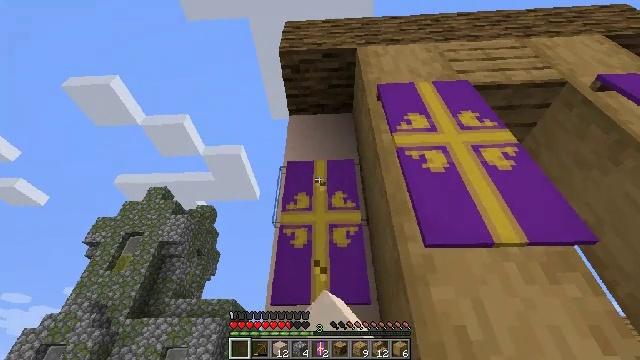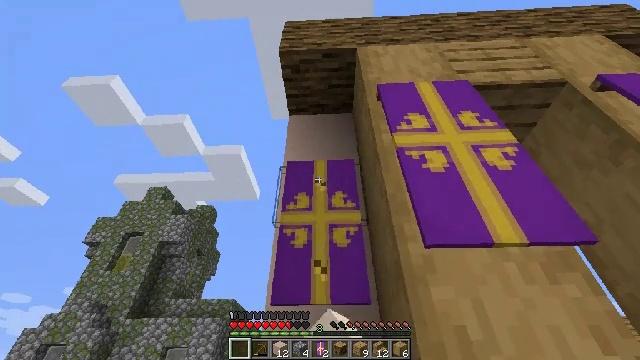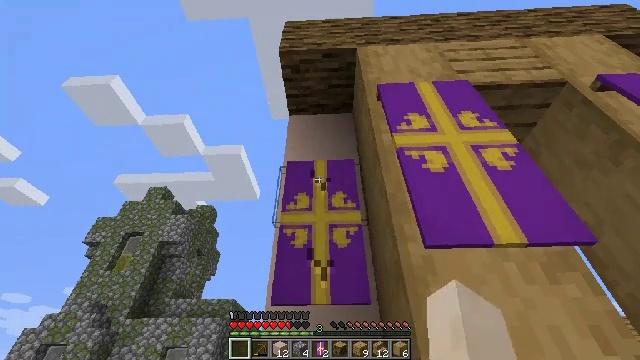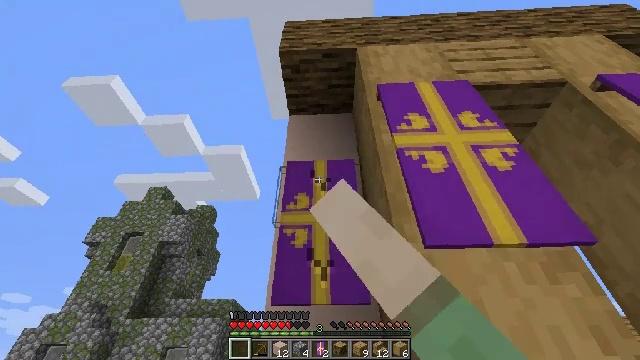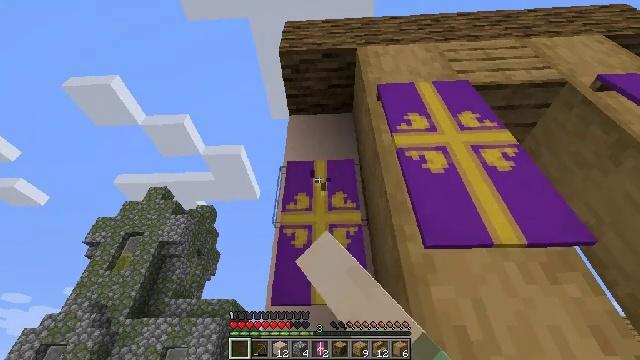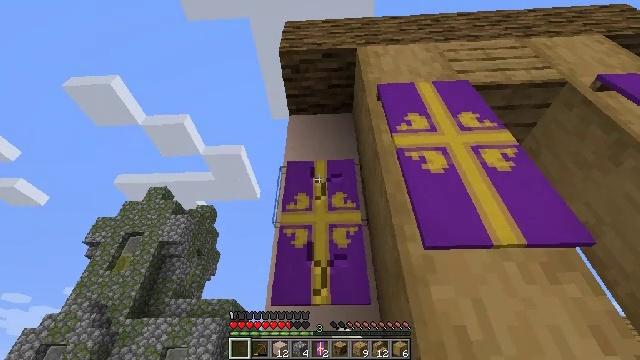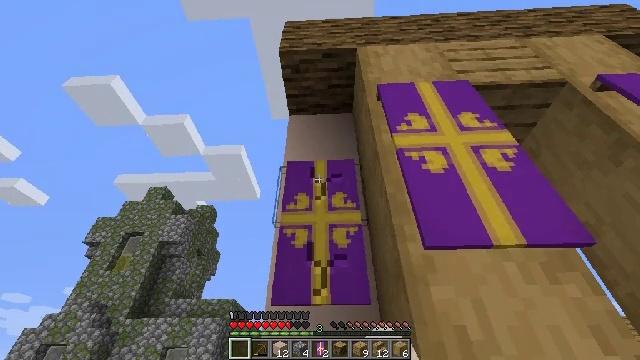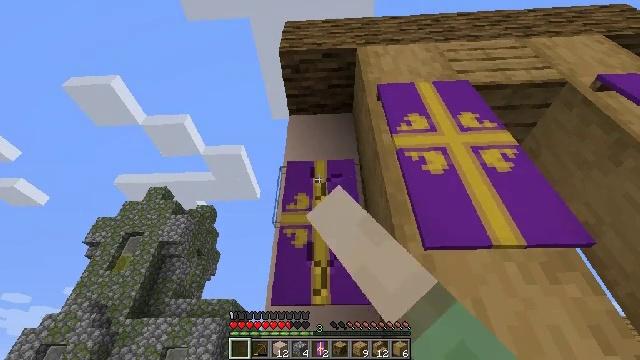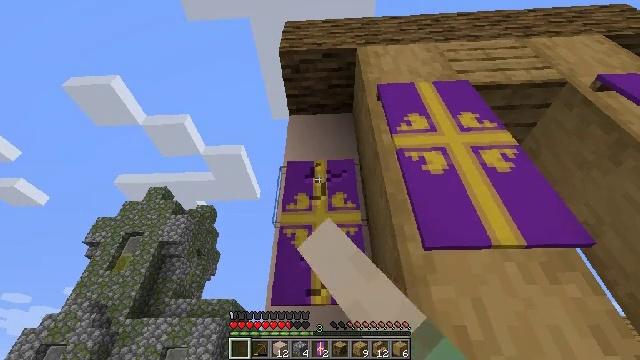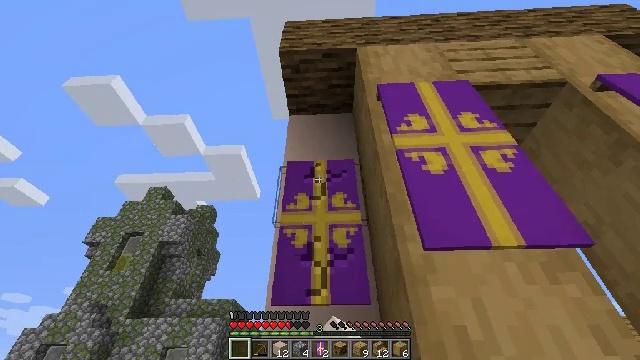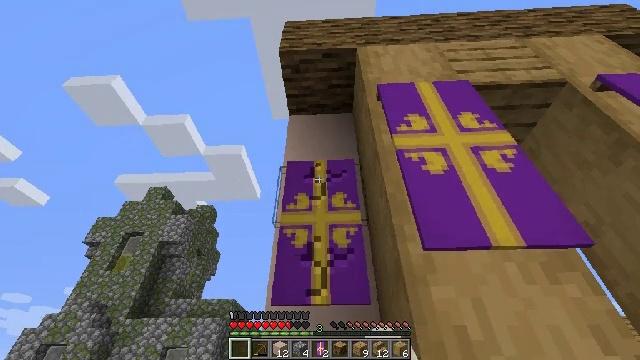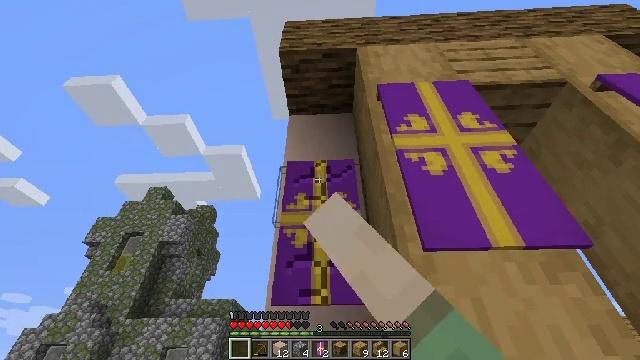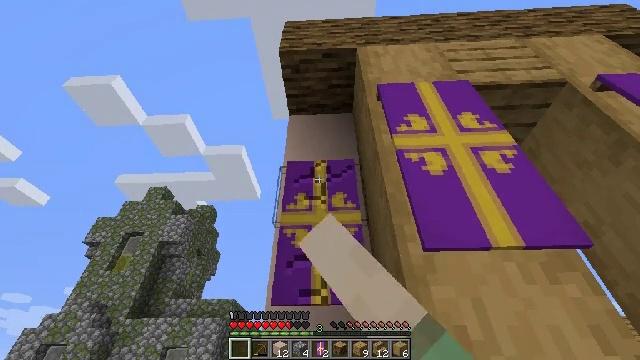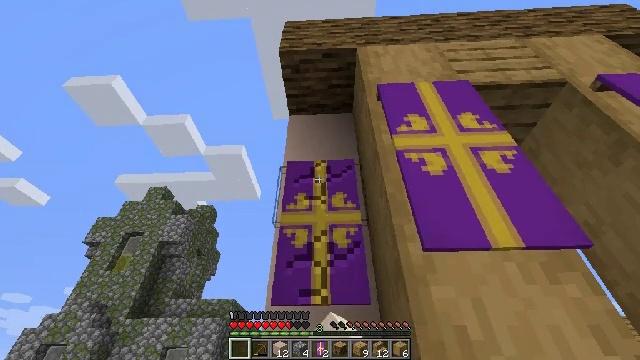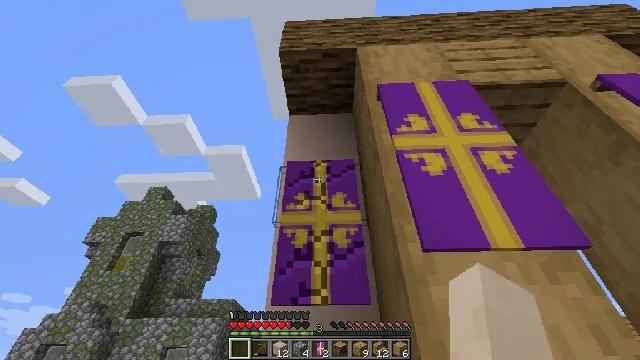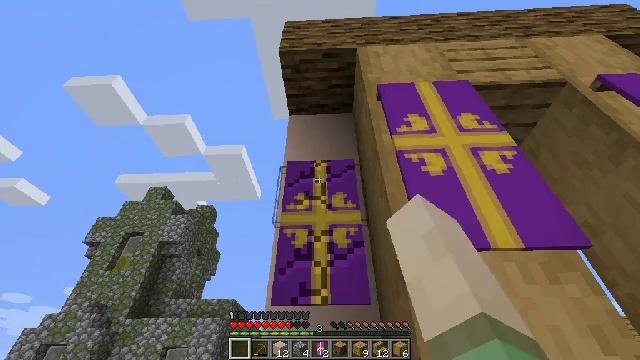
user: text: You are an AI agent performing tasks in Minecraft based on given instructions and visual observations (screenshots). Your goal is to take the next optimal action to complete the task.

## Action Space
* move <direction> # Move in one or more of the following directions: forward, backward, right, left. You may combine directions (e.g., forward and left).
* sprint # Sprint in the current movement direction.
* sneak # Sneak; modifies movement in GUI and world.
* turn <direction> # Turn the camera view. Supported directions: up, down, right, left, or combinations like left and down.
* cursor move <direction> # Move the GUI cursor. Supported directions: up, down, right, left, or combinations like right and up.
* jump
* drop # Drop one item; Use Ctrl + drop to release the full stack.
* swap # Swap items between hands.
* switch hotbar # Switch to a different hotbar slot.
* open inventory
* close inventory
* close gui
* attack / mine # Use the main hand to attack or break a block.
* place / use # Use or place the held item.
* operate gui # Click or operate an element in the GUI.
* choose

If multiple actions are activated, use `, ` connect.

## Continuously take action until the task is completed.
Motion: motion action
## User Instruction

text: Remove the purple wall banner.
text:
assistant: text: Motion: attack / mine
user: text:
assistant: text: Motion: attack / mine
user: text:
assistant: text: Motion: attack / mine
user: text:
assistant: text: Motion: attack / mine
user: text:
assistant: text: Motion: attack / mine
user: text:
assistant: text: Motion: attack / mine
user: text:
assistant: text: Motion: attack / mine
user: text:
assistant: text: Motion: attack / mine
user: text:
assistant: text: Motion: attack / mine
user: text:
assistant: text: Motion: attack / mine
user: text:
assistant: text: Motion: attack / mine
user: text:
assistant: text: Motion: attack / mine
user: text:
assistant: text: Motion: attack / mine
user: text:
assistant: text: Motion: attack / mine
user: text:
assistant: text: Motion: attack / mine
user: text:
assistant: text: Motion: attack / mine
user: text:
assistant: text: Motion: attack / mine
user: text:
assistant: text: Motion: attack / mine
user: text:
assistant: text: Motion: attack / mine
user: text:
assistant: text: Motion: attack / mine
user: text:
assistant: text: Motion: attack / mine
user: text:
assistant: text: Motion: attack / mine
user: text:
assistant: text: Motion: attack / mine
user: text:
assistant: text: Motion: attack / mine
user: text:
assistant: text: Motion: attack / mine
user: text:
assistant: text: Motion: attack / mine
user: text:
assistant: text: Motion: attack / mine
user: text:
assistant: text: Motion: attack / mine
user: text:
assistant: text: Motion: attack / mine
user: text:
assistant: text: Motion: attack / mine